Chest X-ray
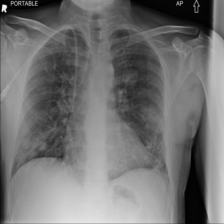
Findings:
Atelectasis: negative
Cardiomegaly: negative
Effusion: negative
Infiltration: negative
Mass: positive
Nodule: negative
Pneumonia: negative
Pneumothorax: negative
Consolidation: negative
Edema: negative
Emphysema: negative
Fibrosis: negative
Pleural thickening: negative
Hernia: negative